Question: My HTML code:
'''
<div style="background-color:rgb(81, 205, 50); display:inline-table; width:700px; height:150px; border: 2px solid black; padding: 2px;">
<img src="../rail_logo.png" width="150" height="150" style="margin-left: 20px; display:table-cell; border: 1px solid black;">
<img src="../indian-railways.jpg" width="150" height="150" style="border: 1px solid black; display:table-cell;">
<img src="../pm-railway.jpg" width="150" height="150" style="border: 1px solid black; display:table-cell;">
<div width="150" height="150" style="border: 1px solid black; display:table-cell;"></div> <!--From here on, the divs appear in the next line (one below the other). Why?-->
<div width="150" height="150" style="border: 1px solid black; display:table-cell;"></div>
</div>
'''
---
Upon executing the above code, all the '' elements appear in the same line except for the last '<div>' which appears in the next line.
The divs should appear in the positions shown by the red highlighter

How do I fix this?
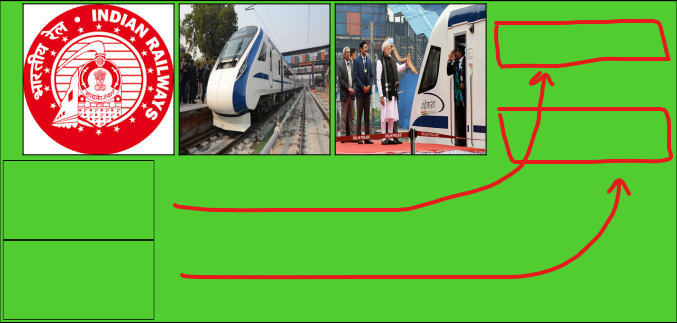
Answer: You can use 'flexbox' to get the layout like you want. For example:
'''
.wrapper {
width: 700px;
padding: 20px;
display: flex;
flex-direction: row;
align-items: center;
justify-content: space-around;
background-color: green;
}
.img-box,
.hr-box {
display: block;
width: 120px;
height: 120px;
background-color: gray;
}
.hr-box {
background-color: blue;
height: 55px;
}
.hr-box:first-child {
margin-bottom: 10px;
}
'''
'''
<div class="wrapper">
<img class="img-box">
<img class="img-box">
<img class="img-box">
<div class="img-box">
<div class="hr-box"></div>
<div class="hr-box"></div>
</div>
</div>
'''